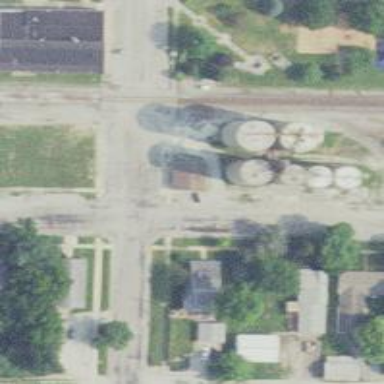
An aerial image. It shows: Silo.